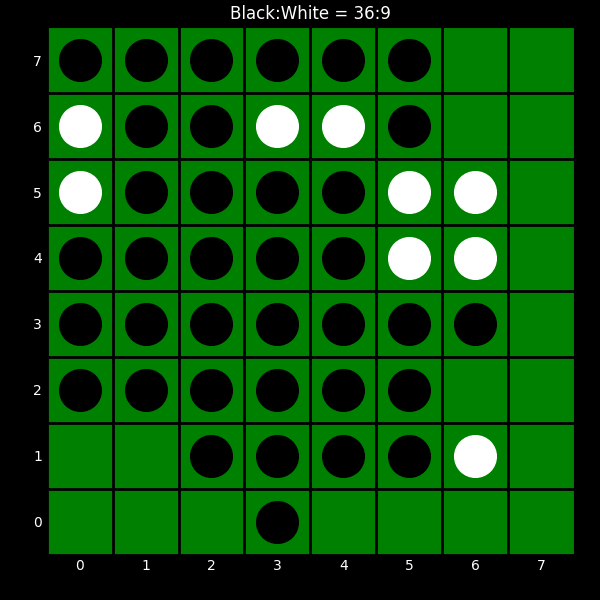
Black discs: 36
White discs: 9